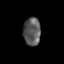
Tissue: skin
Cell type: Epithelial cells
Senescence score: 0.1892
Nuclear area (px): 474
Mean DAPI intensity: 88.764